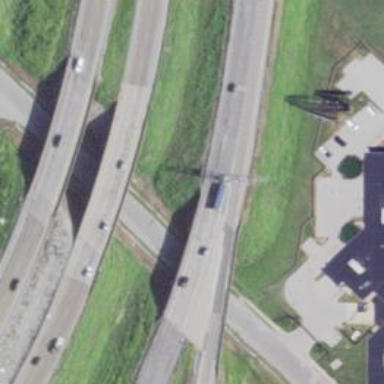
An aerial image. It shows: Bridge on motorway link.